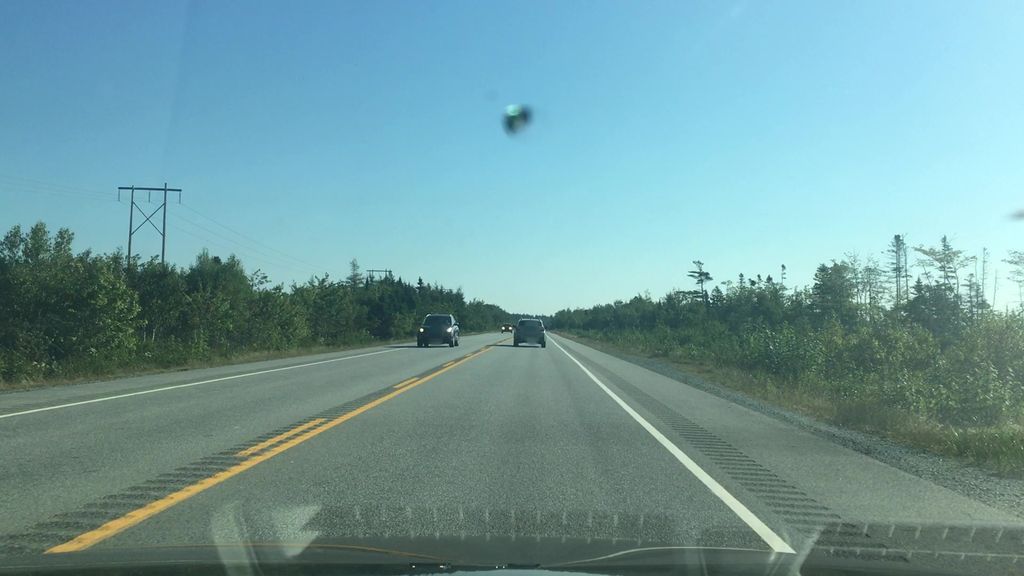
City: halifax